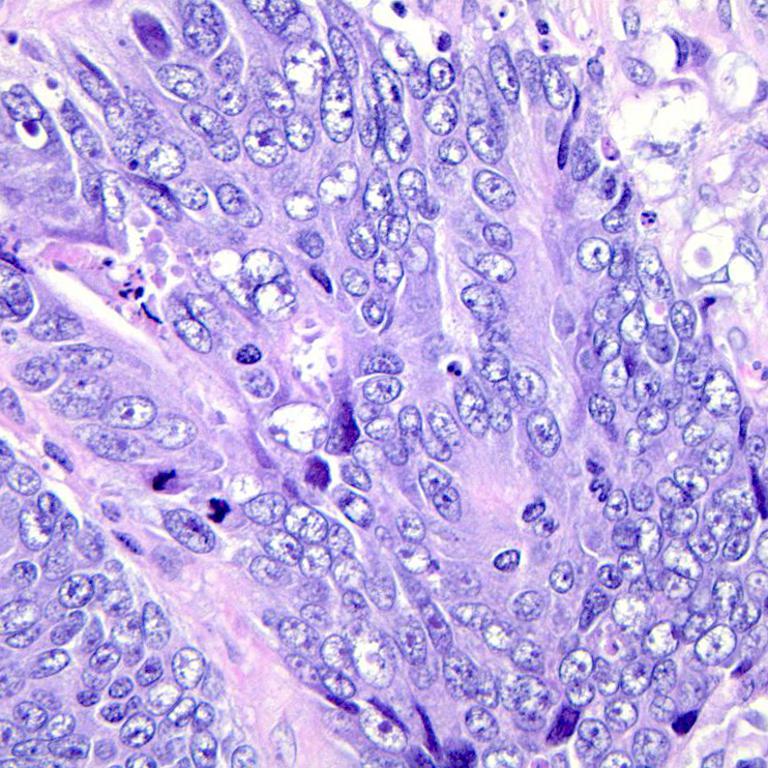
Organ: colon
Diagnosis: adenocarcinomas